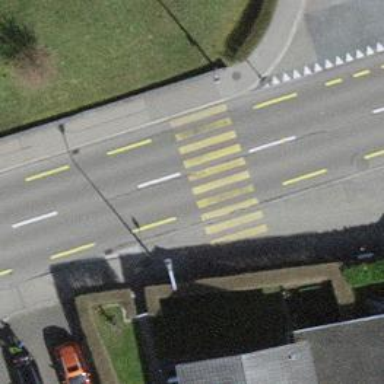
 featuring both sidewalks and cycle lane."